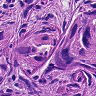
Metastatic tissue present: yes